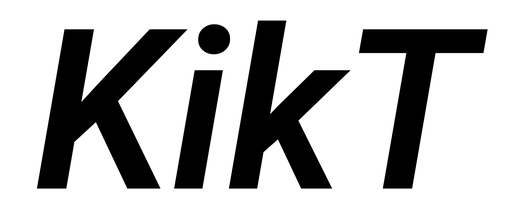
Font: Roboto-Italic_SemiBold_Italic